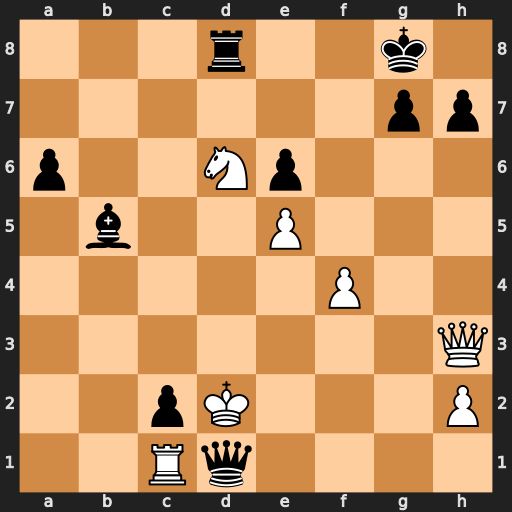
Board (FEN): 3r2k1/6pp/p2Np3/1b2P3/5P2/7Q/2pK3P/2Rq4
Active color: w
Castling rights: -
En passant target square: -
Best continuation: Rxd1 cxd1=Q+ Kxd1